Question: I want my tabs to show like in the image with small triangle below it.Is this possible ?If yes, then help me with some codes or documentation.

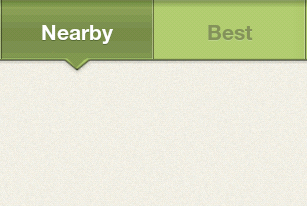
Answer: I think, the following approach is the simplest one. You just need to setup the following drawable (actually, it's Android's default drawable for tabs) as a background of the tabs:
'''
<?xml version="1.0" encoding="utf-8"?>
<selector xmlns:android="http://schemas.android.com/apk/res/android">
<!-- Non focused states -->
<item android:state_focused="false" android:state_selected="false" android:state_pressed="false" android:drawable="@drawable/tab_unselected" />
<item android:state_focused="false" android:state_selected="true" android:state_pressed="false" android:drawable="@drawable/tab_selected" />
<!-- Focused states -->
<item android:state_focused="true" android:state_selected="false" android:state_pressed="false" android:drawable="@drawable/tab_focus" />
<item android:state_focused="true" android:state_selected="true" android:state_pressed="false" android:drawable="@drawable/tab_focus" />
<!-- Pressed -->
<item android:state_pressed="true" android:drawable="@drawable/tab_press" />
</selector>
'''
where 'tab_press', 'tab_focus' and 'tab_selected' drawables would be png's (I'd prefer <URL>: